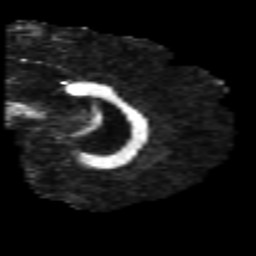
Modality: FA
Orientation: sagittal
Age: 32
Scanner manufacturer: philips
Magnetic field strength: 3 T
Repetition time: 8.6 s
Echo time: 0.127 s